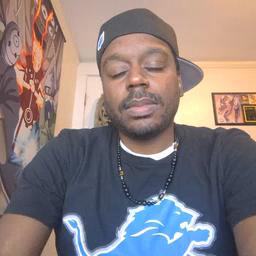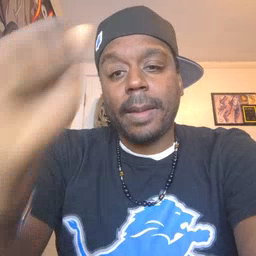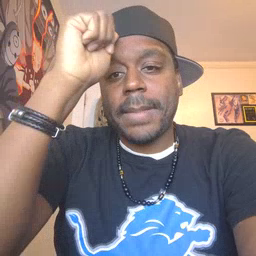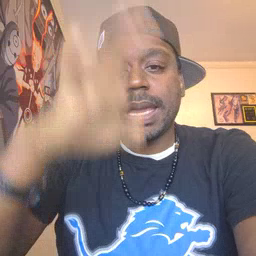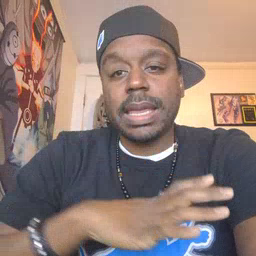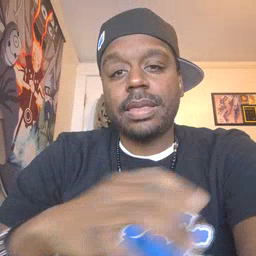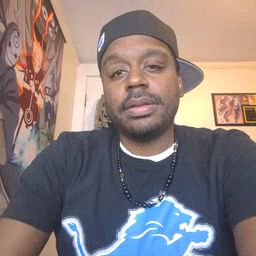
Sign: man